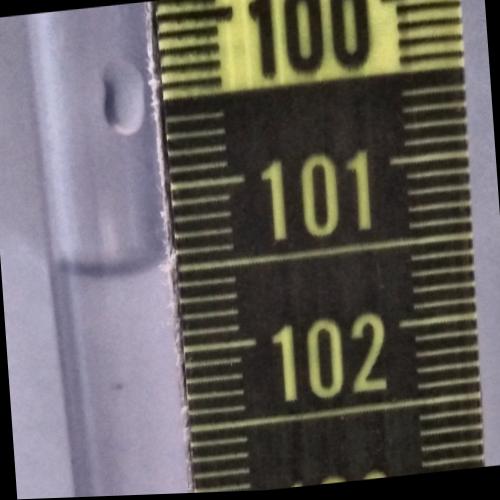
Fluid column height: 101.5 cm